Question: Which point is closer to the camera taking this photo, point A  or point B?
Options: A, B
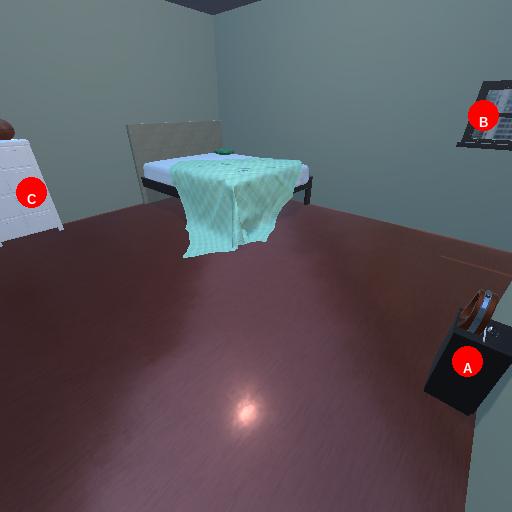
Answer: A